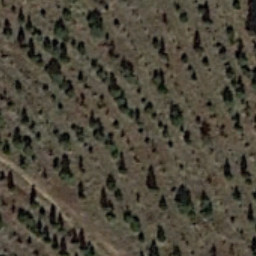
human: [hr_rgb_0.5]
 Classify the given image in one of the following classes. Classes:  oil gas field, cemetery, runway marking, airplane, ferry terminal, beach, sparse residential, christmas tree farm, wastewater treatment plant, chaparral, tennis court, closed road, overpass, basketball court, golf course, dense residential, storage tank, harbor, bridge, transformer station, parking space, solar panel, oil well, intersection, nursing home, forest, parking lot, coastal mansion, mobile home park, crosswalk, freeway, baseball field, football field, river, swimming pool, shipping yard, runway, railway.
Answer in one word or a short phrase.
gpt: christmas tree farm